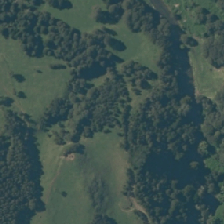
Land cover: low_producing_grassland